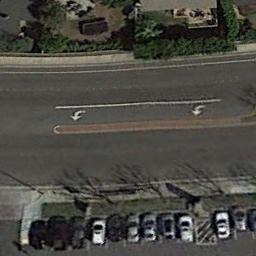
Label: freeway